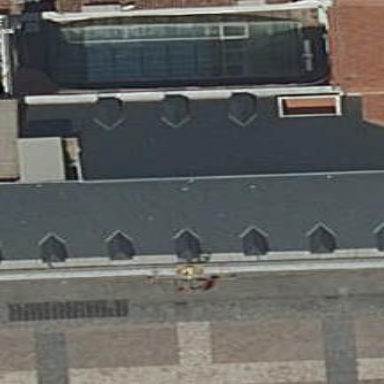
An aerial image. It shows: Building with skillion roof. This building has distinctive architectural features.